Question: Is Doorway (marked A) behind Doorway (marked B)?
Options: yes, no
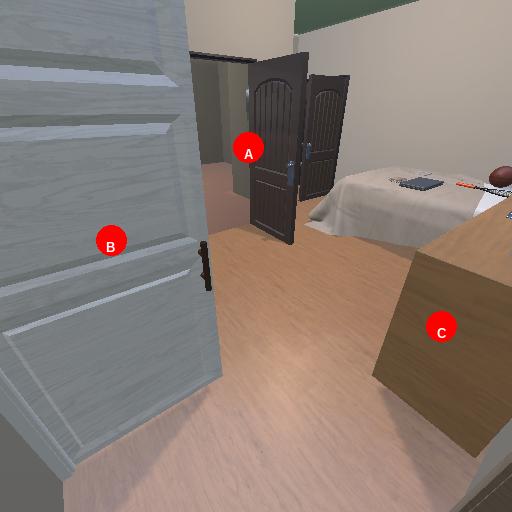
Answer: yes